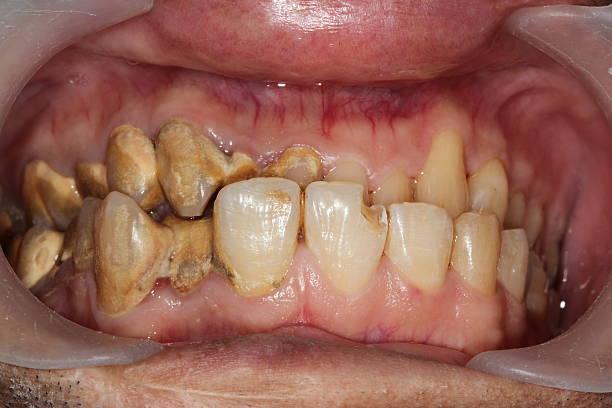
Condition: Gingivitis